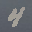
Label: 4